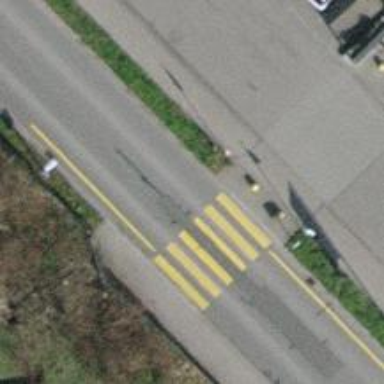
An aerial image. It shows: Uncontrolled zebra crossing on the road.